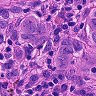
Metastatic tissue present: yes